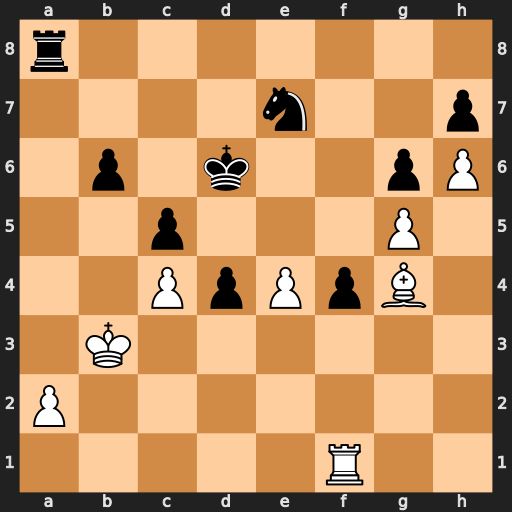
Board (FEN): r7/4n2p/1p1k2pP/2p3P1/2PpPpB1/1K6/P7/5R2
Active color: w
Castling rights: -
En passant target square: -
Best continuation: e5+ Kxe5 Re1+ Kd6 Re6+ Kd7 Rxg6+